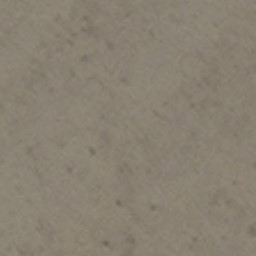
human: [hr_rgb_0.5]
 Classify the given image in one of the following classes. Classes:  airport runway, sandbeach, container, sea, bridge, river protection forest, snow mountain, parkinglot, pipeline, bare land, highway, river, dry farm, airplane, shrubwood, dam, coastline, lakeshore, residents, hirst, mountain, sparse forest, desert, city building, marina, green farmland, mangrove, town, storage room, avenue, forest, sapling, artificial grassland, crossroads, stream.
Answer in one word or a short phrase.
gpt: bare land